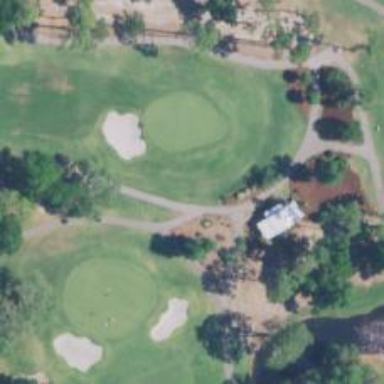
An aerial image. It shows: Path for golf carts.